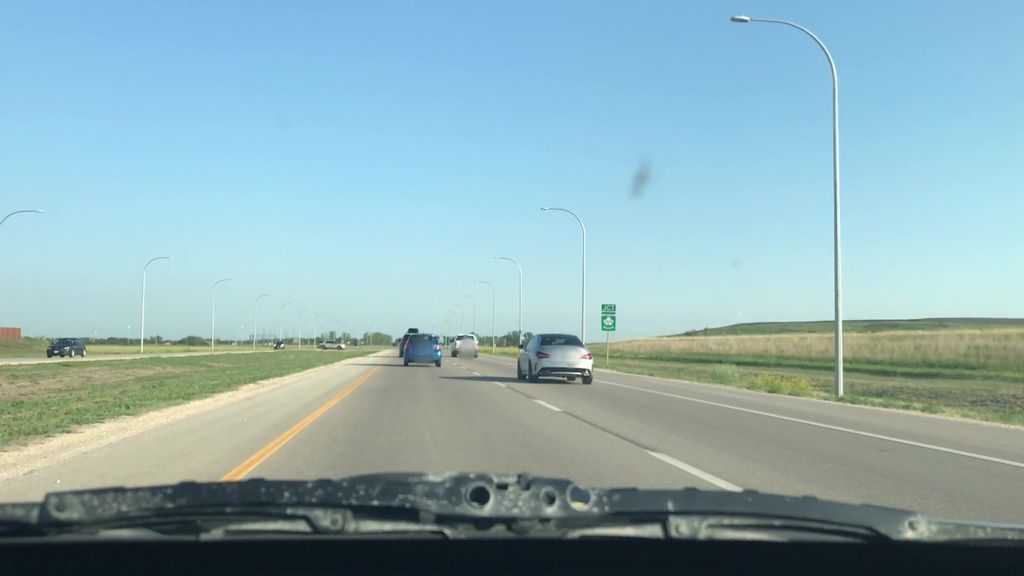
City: winnipeg